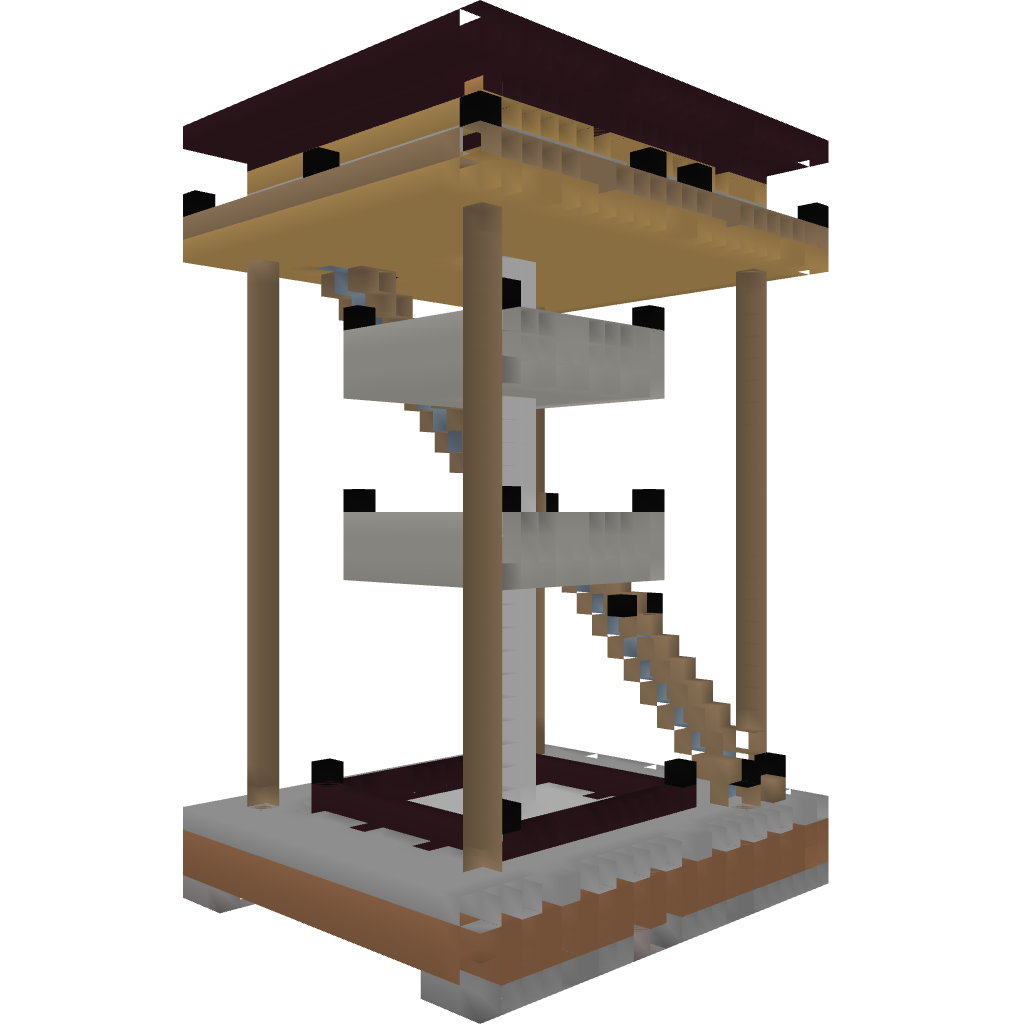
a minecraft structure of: Multi-tier Pool House